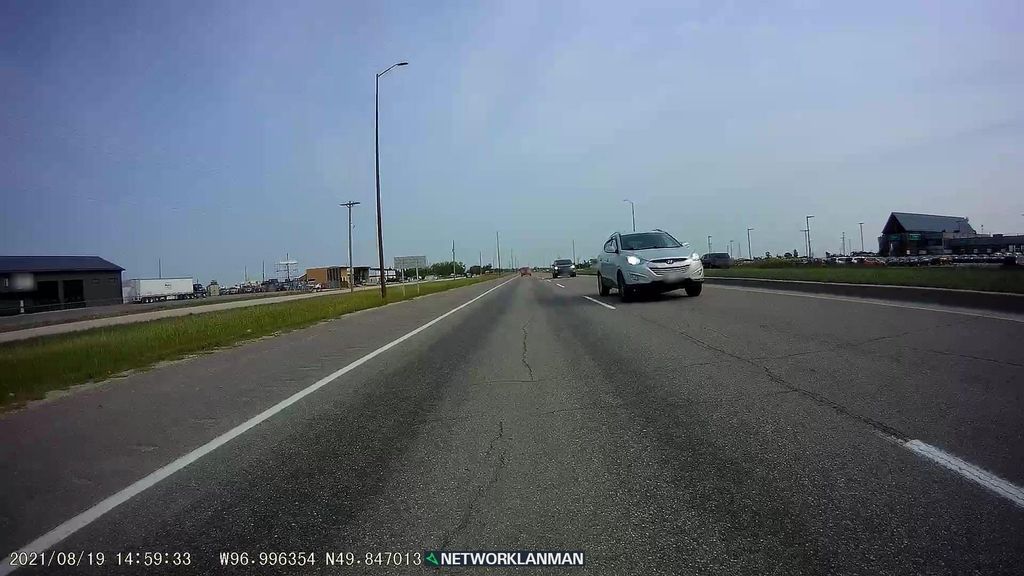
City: winnipeg